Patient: sex F, age 34
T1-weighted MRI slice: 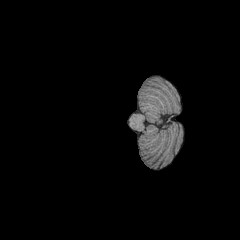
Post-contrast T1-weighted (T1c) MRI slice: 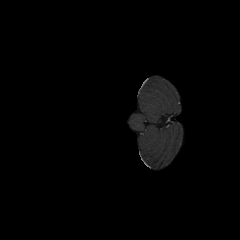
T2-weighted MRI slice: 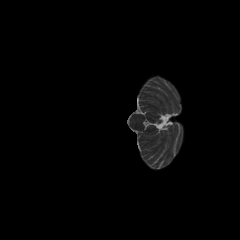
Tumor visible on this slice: no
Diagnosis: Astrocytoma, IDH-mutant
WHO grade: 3